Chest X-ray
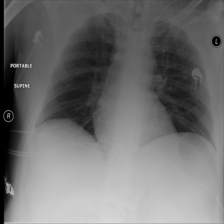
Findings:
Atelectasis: positive
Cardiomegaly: negative
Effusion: negative
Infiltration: negative
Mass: negative
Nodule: negative
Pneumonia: negative
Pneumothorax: negative
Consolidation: negative
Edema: negative
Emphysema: negative
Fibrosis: negative
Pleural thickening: negative
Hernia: negative